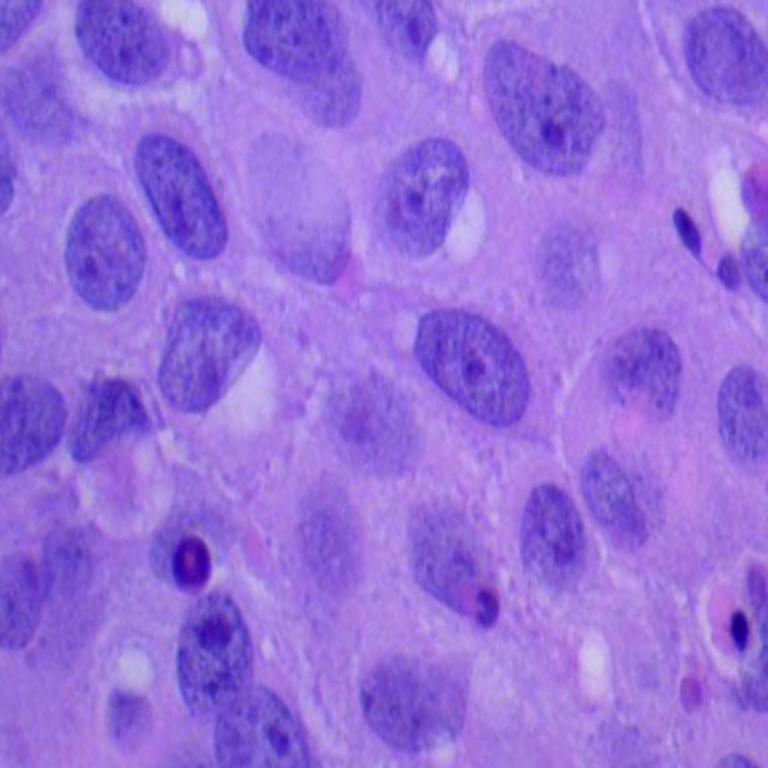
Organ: lung
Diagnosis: squamous carcinomas